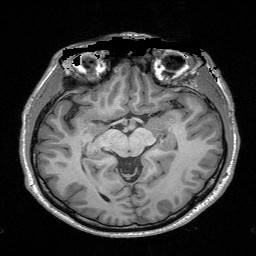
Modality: T1w
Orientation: coronal